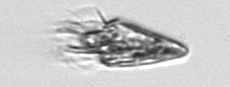
Label: Strombidium_tintinnodes